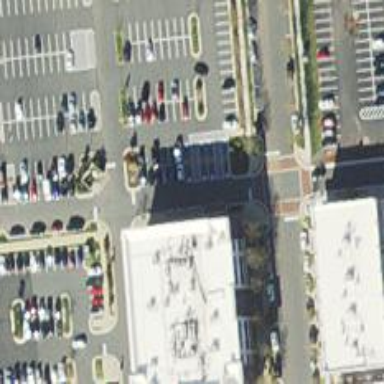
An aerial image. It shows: Commercial building.